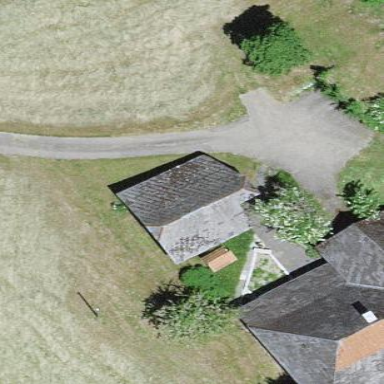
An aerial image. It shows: Rural barn.